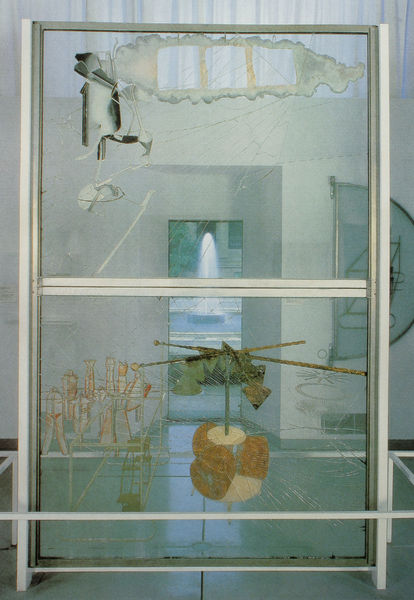
Titel: Das Große Glas - Die Braut von ihren Junggesellen nackt entblößt, sogar
Künstler: Marcel Duchamp
Standort: Philadelphia (PA)
Institution: Philadelphia Museum of Art
Schlagwörter: glas, duchamp, das grosse glas